Question: I have the following information in SQL Server table:

How can I add C1-C2-C3-C4 columns? To do this each colum has different conditions. I'm using 'row_number() order by id_pv desc', but it doesn't work.
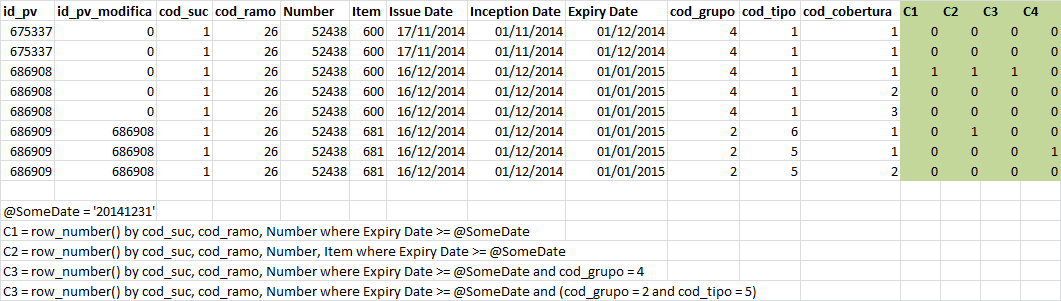
Answer: I think you can do this with nested case statements -- both in the 'partition by' clause and outside the 'row_number()'. For the first column:
'''
select t.*,
(case when expiry_date > @somdate and
row_number() over (partition by cod_suc, cod_ramo,
(case when expiry_date > @somdate then 1 else 0 end)
order by id_pv desc) as col1
then 1 else 0
end)
from table t;
'''